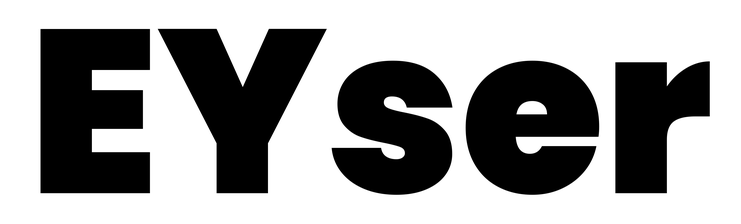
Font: Poppins-Black